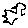
Label: bird